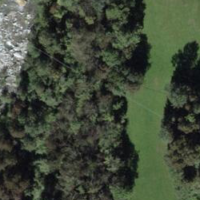
EUNIS habitat code: 41
Species observed at this site:
Veronica filiformis